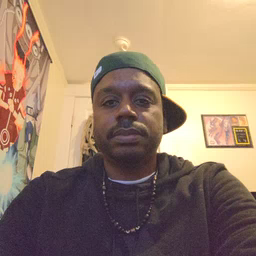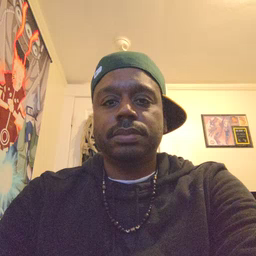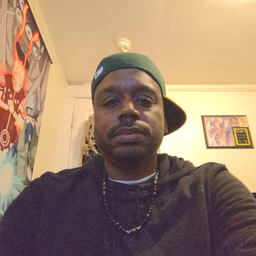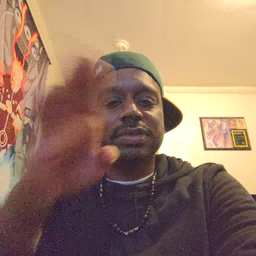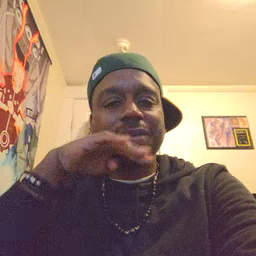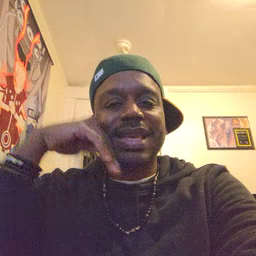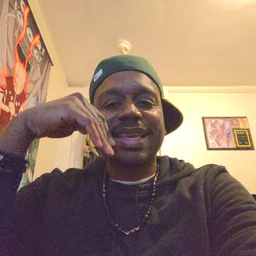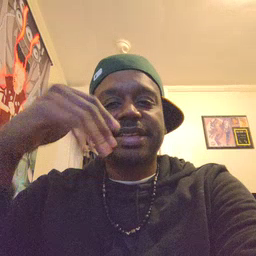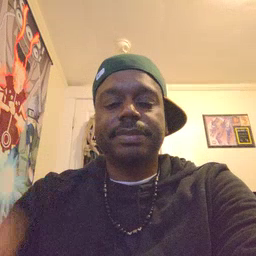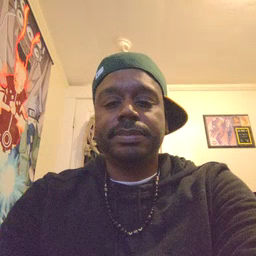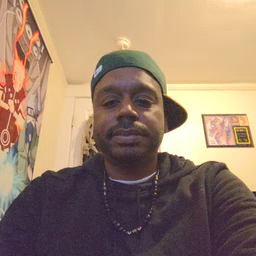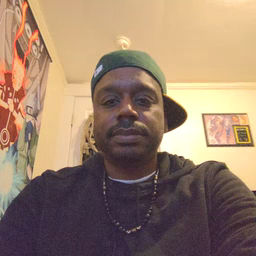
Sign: smile